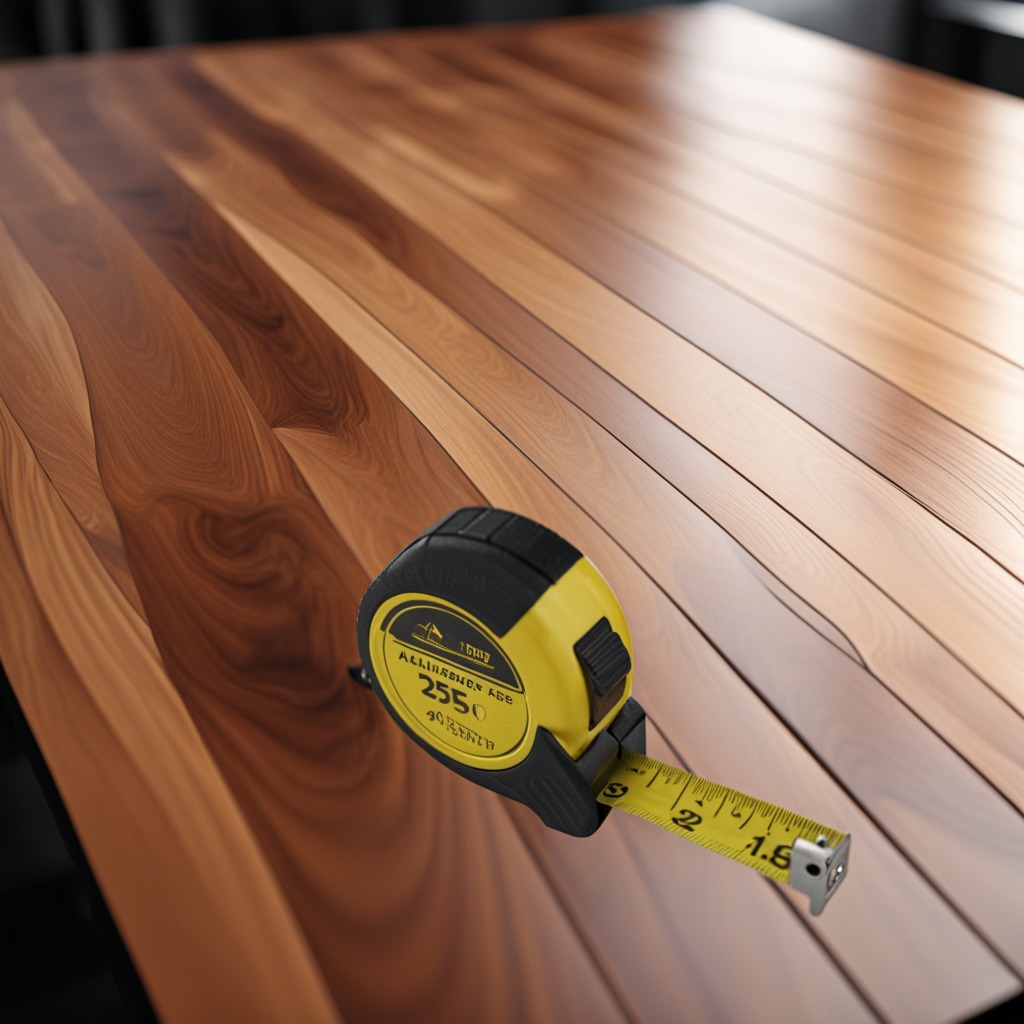
A measuring tape lies on the wooden table in a carpentry studio.